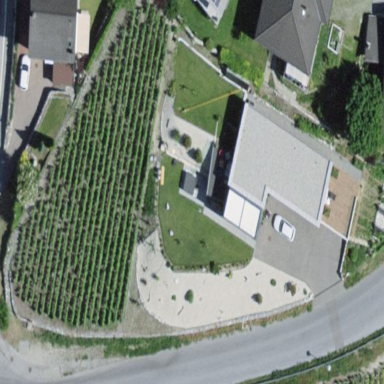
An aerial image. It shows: Vineyard where grapes are grown.